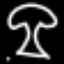
Label: mushroom